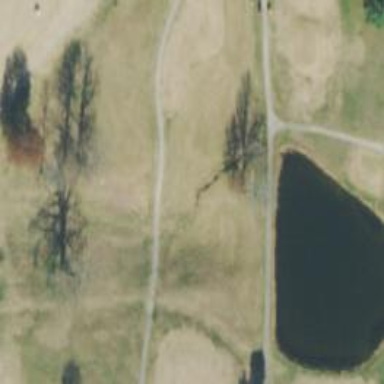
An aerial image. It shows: Water hazard on golf course. The hazard is natural water feature.